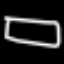
Label: square